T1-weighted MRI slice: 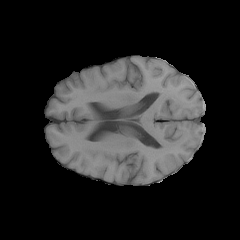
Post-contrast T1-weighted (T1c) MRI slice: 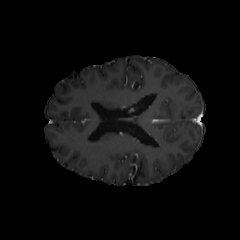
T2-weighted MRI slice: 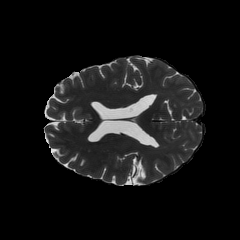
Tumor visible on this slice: no